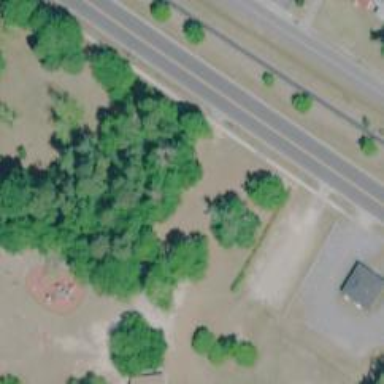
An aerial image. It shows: Disc golf basket.